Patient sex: F
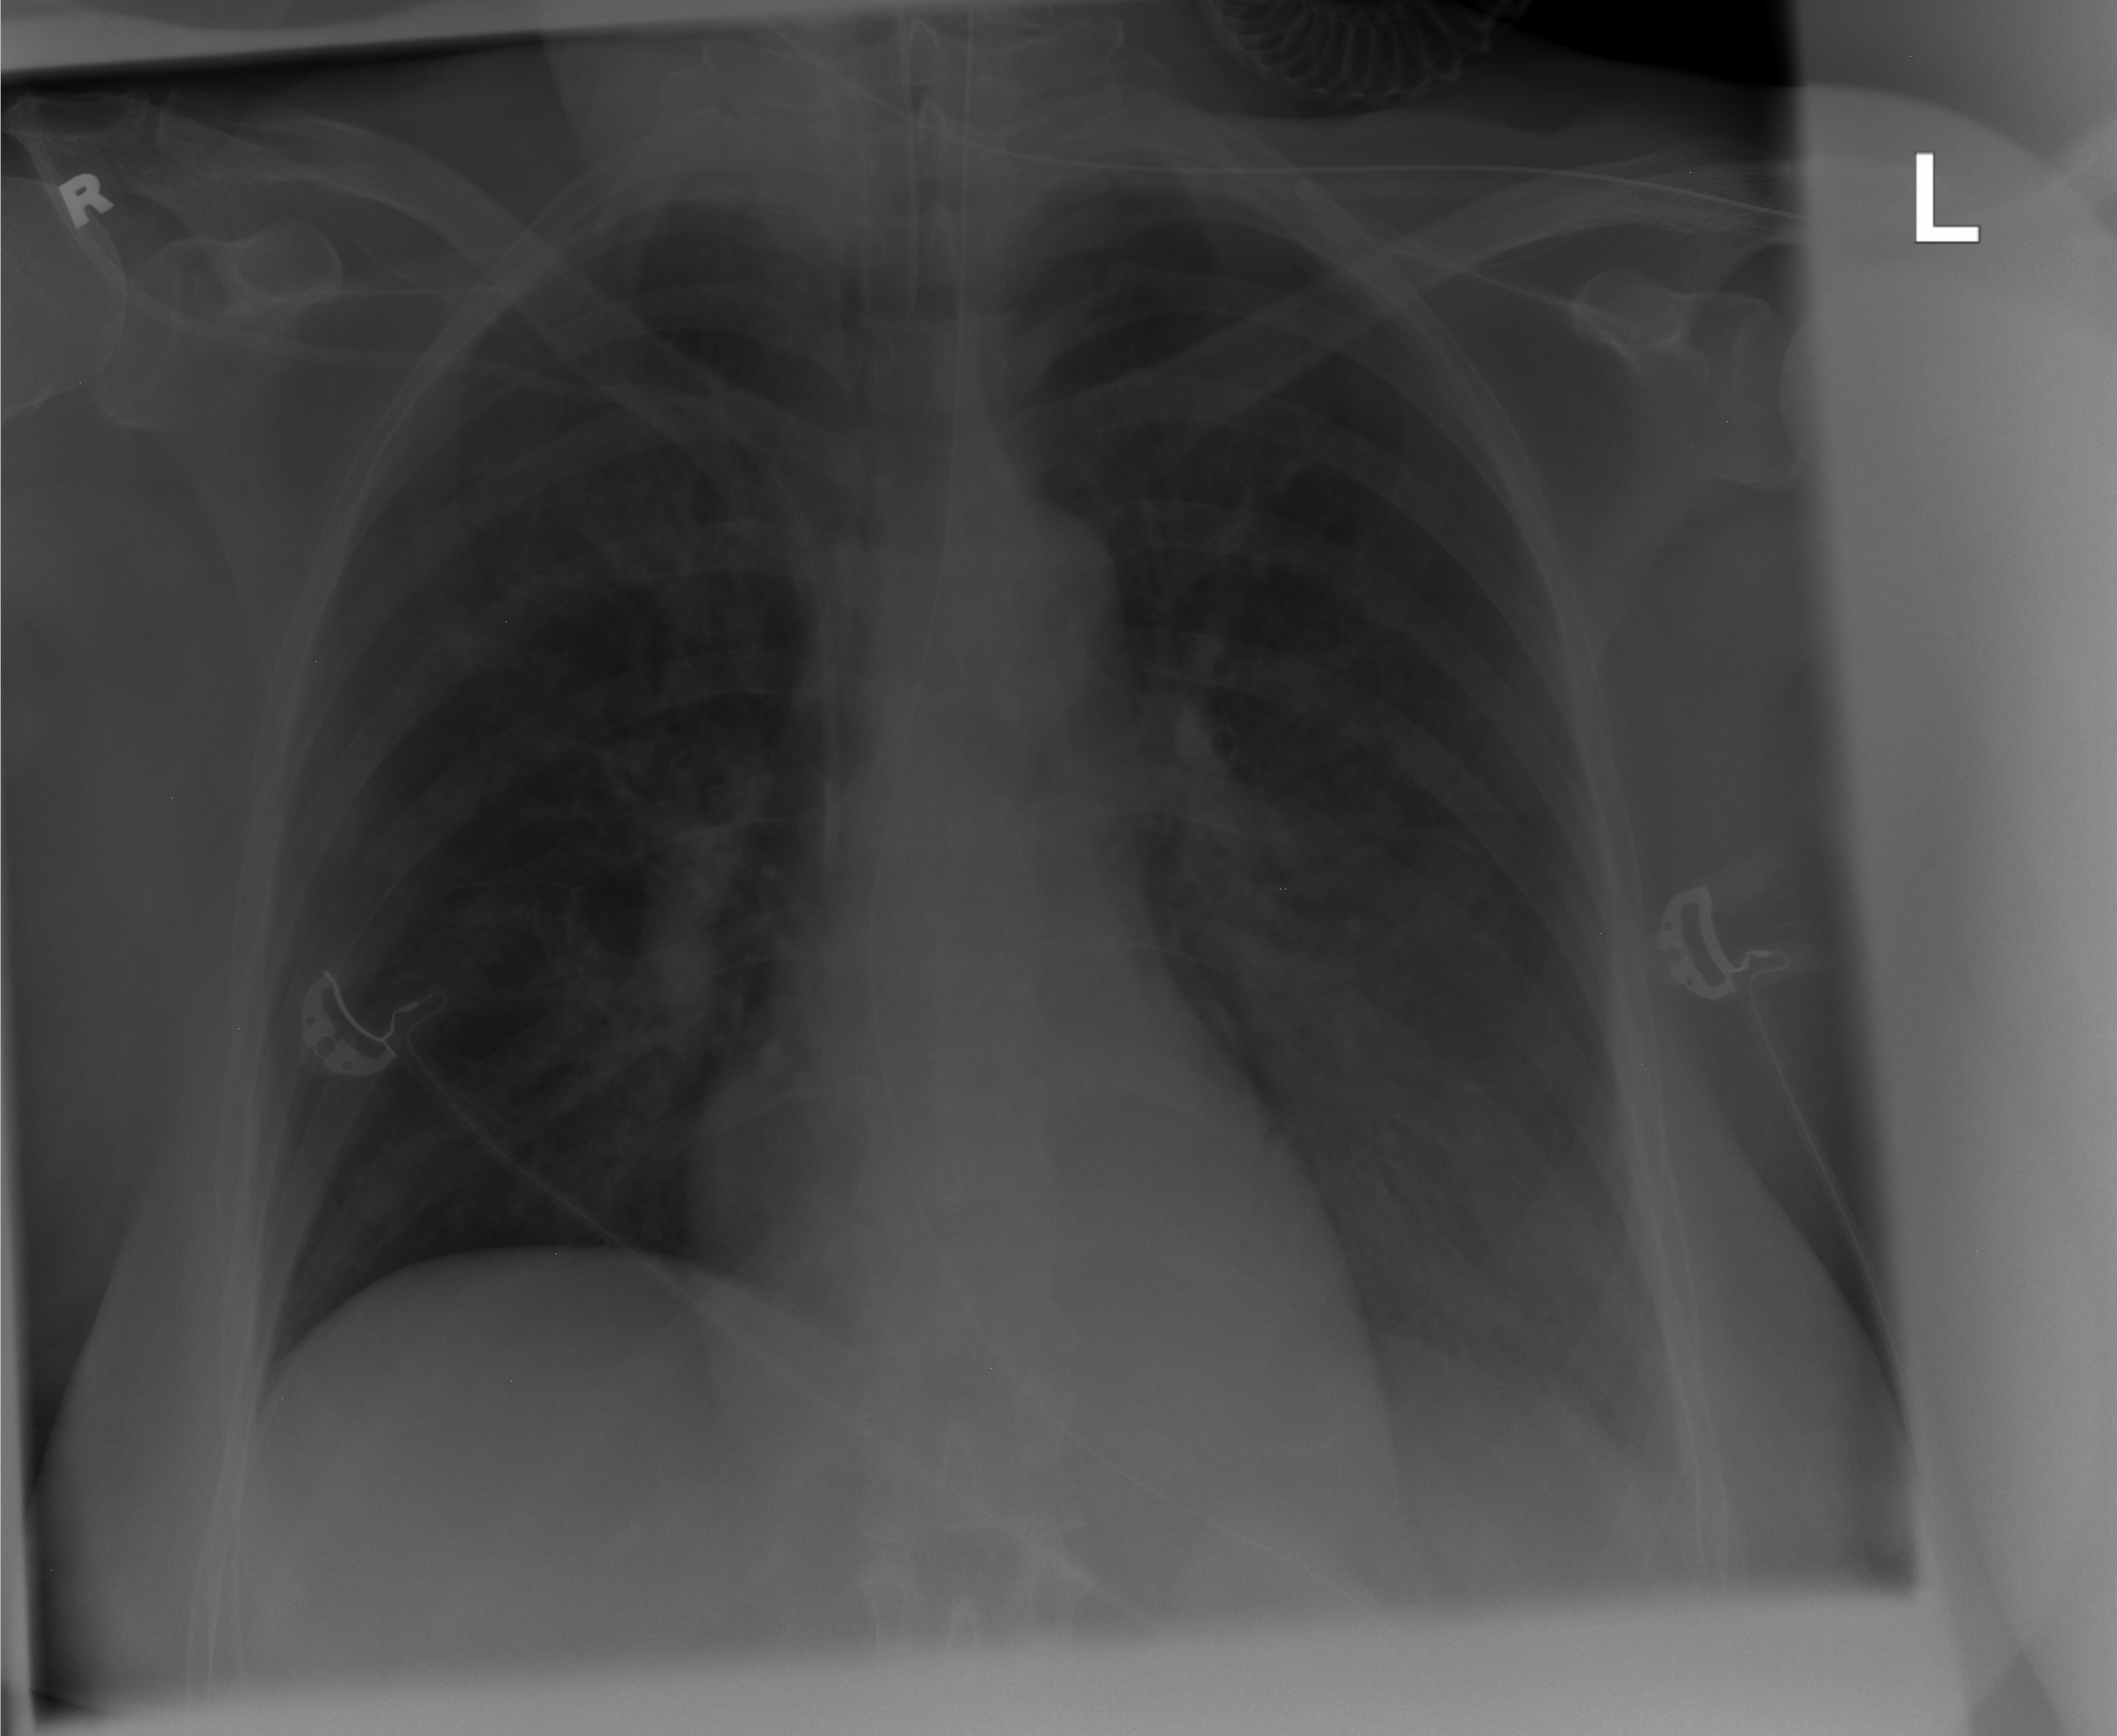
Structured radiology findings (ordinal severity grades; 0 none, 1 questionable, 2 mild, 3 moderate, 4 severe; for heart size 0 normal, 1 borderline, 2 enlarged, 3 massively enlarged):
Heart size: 0
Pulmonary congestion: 0
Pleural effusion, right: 0
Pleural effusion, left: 3
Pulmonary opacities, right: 0
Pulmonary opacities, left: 0
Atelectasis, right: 0
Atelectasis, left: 2